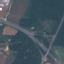
Land use / land cover: Highway